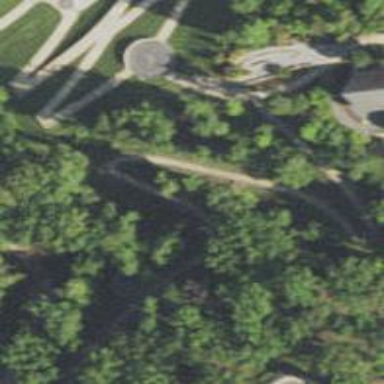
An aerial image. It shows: Memorial site with historic significance.